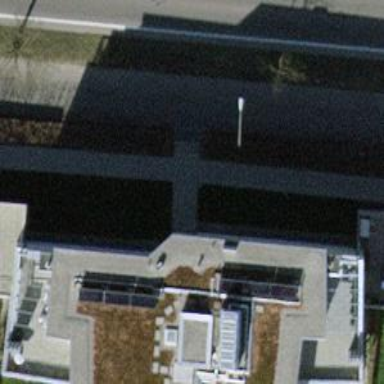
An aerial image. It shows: Concrete steps.